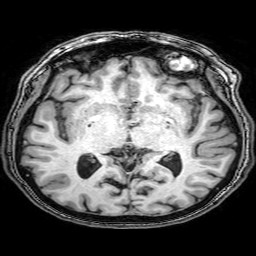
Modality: T1w
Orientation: coronal
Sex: female
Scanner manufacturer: philips
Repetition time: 0.00809 s
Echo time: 0.0037 s